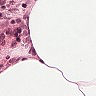
Metastatic tissue present: no